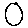
Label: circle